Field crop: tomato
Growth stage: 2
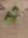
Species: solanum